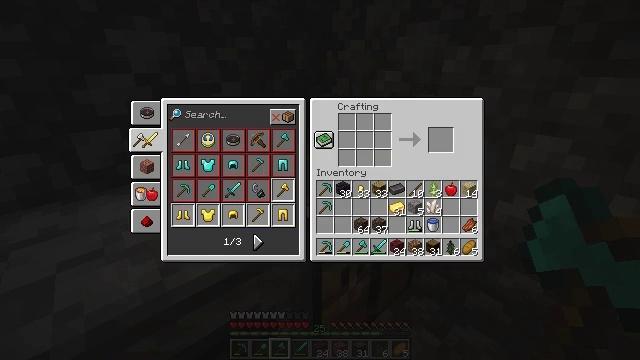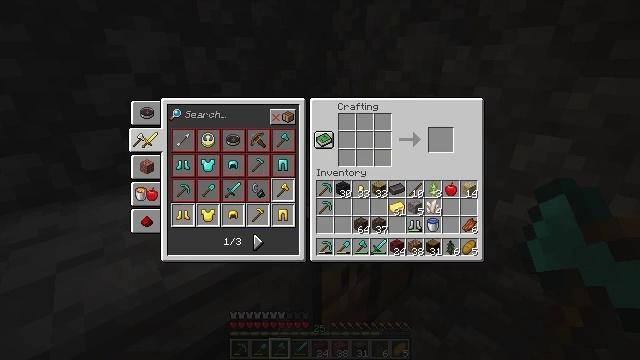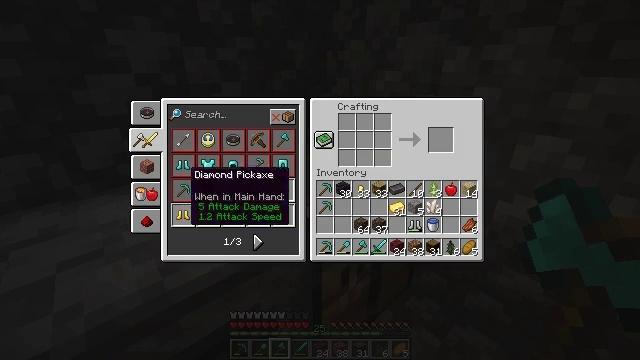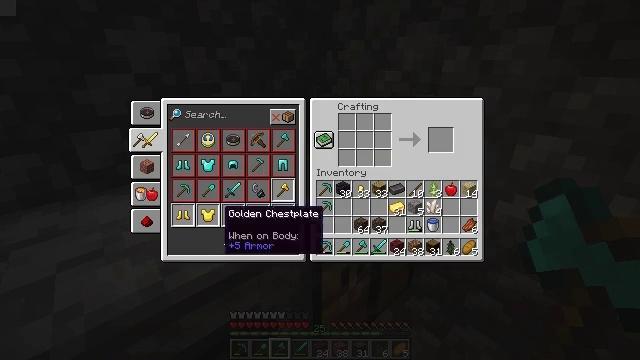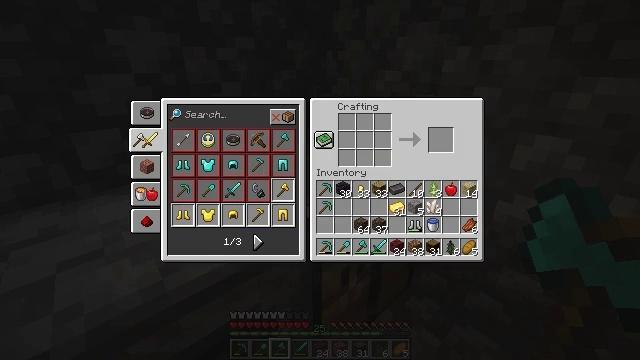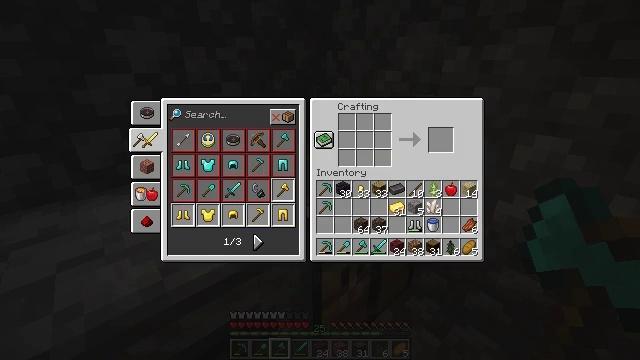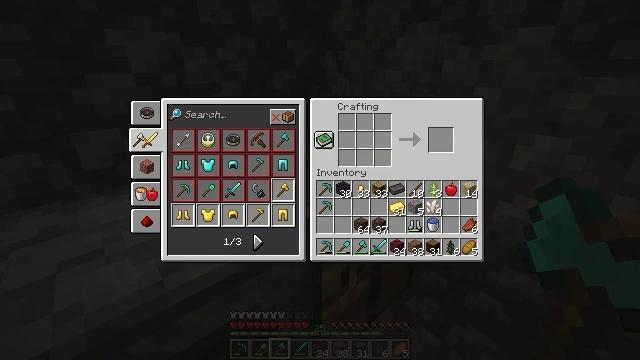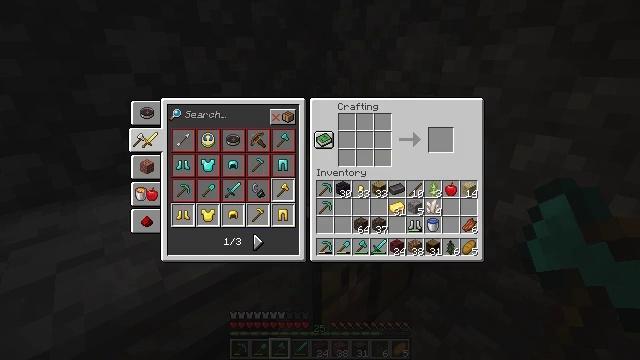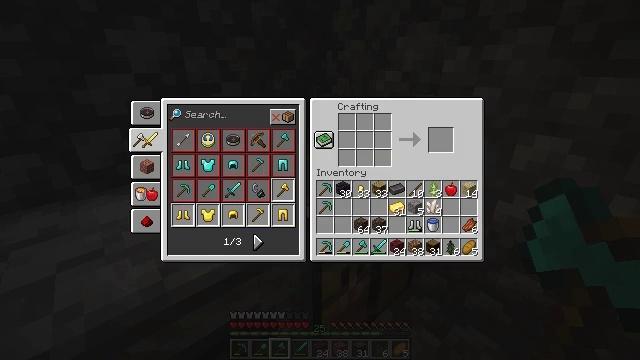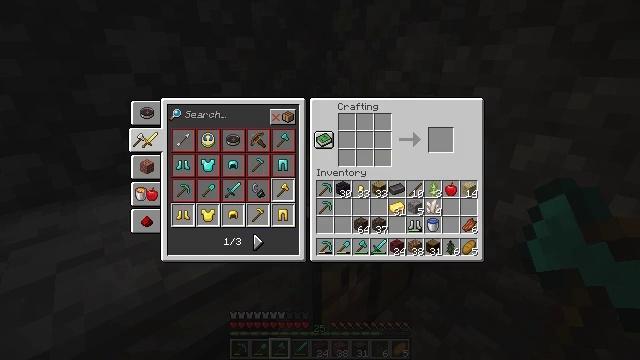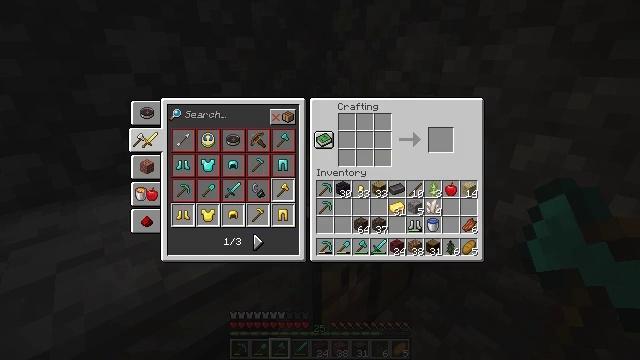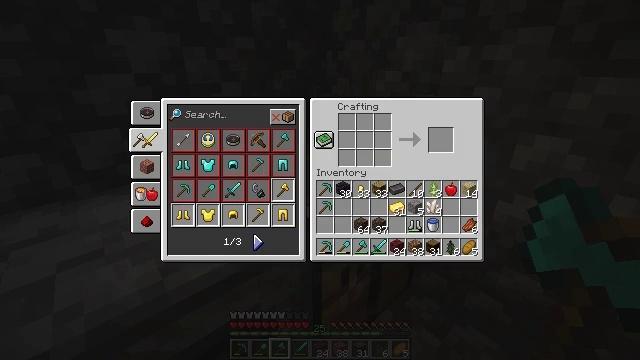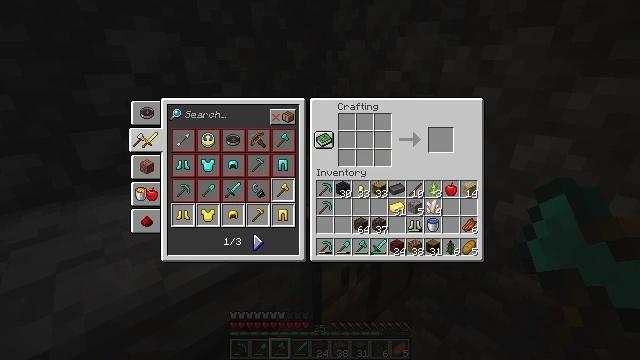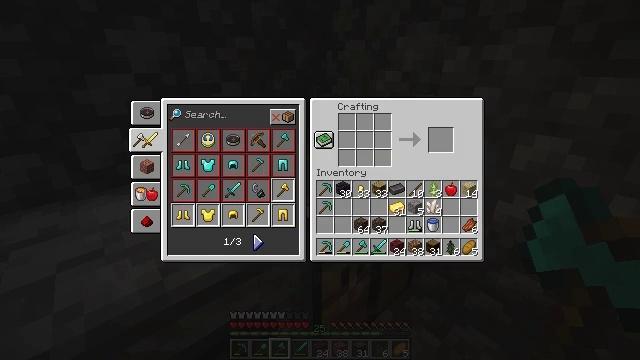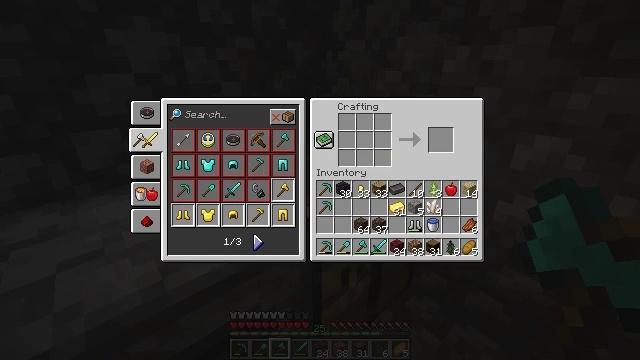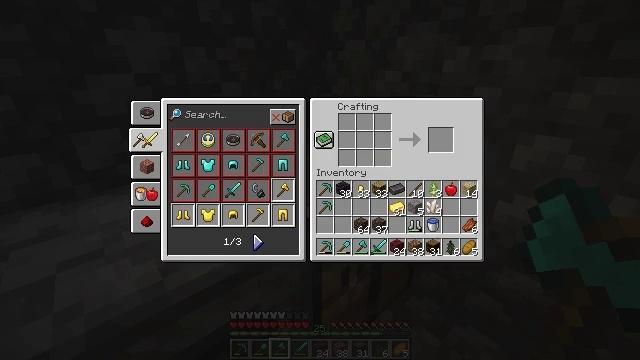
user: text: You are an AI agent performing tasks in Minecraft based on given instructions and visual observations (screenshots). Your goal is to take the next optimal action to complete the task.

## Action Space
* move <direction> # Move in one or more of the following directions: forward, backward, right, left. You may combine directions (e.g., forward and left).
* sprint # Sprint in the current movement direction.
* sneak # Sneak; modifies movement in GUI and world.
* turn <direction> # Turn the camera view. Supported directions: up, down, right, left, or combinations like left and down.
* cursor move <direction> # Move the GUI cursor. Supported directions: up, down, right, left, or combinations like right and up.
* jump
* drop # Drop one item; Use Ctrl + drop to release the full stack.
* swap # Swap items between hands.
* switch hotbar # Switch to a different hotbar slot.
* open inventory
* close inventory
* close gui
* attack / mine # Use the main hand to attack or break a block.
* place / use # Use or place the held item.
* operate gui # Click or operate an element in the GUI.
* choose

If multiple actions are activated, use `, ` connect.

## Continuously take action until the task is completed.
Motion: motion action
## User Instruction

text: Open a crafting table to craft a soul campfire.
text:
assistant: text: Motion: cursor move down
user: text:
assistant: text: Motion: cursor move right and down
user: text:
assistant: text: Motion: cursor move right and down
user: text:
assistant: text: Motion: cursor move right and down
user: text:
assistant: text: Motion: cursor move right and down
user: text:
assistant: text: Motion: no_op
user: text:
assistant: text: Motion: no_op
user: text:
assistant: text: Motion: no_op
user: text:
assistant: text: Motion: no_op
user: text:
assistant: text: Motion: no_op
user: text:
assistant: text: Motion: no_op
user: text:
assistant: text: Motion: no_op
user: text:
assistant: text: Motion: no_op
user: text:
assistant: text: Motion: no_op
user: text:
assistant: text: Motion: no_op
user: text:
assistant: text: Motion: no_op
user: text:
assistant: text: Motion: operate gui
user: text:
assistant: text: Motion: operate gui
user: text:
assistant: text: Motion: operate gui
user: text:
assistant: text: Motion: operate gui
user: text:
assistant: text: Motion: no_op
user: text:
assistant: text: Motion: no_op
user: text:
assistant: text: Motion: no_op
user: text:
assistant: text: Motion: no_op
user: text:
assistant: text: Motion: no_op
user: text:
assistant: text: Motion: no_op
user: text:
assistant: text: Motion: no_op
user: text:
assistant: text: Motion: operate gui
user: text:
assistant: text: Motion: operate gui
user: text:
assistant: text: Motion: operate gui